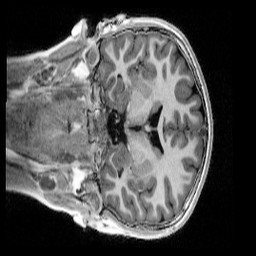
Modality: UNIT1_denoised
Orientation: coronal
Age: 11
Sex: male
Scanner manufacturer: siemens
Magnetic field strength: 3 T
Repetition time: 4 s
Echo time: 0.00303 s